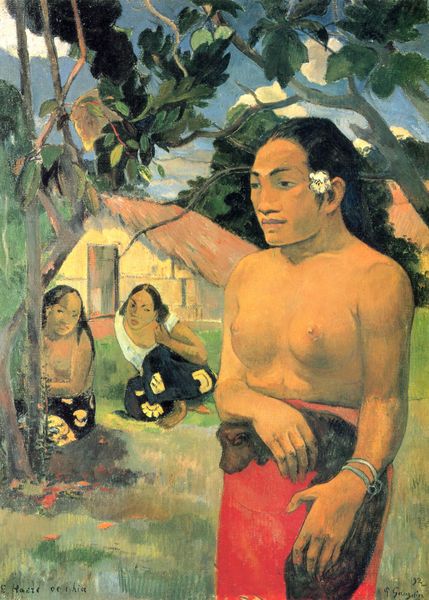
Titel: Wohin gehst du? (E haere oe i hia?)
Künstler: Paul Gauguin
Standort: Stuttgart
Institution: Staatsgalerie
Schlagwörter: akt, baum, berg, blau, blätter, hand, himmel, mann, meer, nackt, schatten, schurz, vogel, wasser, weiß, wolken, bäume, frauen, gelb, grün, landschaft, menschen, mädchen, ocker, sitzen, äste, blume, blumen, braun, brust, busen, frankreich, frau, haar, hintergrund, hüte, kleid, mund, männer, ohr, schwarz, stroh, tür, blick, blüte, blüten, dach, gras, haus, hund, rasen, rot, tier, tuch, weg, wiese, wolke, beige, expressionismus, muster, rock, hemd, arm, augen, bluse, gesicht, haarschmuck, halten, stehen, bild, hände, spiegel, ast, baumstamm, feld, nass, natur, stamm, zweige, busch, büsche, hütte, sonne, insel, auge, gewand, haare, sitzend, drei, pflanzen, augenbrauen, lippen, schultern, wald, arbeit, kinder, sack, affe, fell, hellblau, brüste, schrift, sommer, hosen, ernte, berge, hellgrün, hütten, palme, halbnackt, nackte, augenbraue, brustwarze, brustwarzen, erotik, oberkörper, exotik, exotisch, gauguin, paradies, neger, südsee, lamm, schlachten, strohdach, blumenmuster, bedeckt, zweig, nack, paul, tracht, armband, armreif, armreifen, expressiv, gaugin, urwald, reif, palmen, blumenschmuck, papagei, brau, schwar, buam, drei frauen, hasu, niedrig, ahus, lehmhütte, shirt, natr, clau, neoimpressionismus, satteldach, karibik, fauvismus, paul gauguin, dschungel, indianer, tahiti, ursprünglichkeit, indigen, archaisch, barbusig, ursprung, tropisch, tropen, eingeborene, bloss, haiti, ursprünglich, indianerin, thailand, brüse, polynesien, hawaii, burst, tahitit, taiti, bewohnerin von tahiti, einwohnerin, expressioninsmus, fidschi, gaguin, mischlinge, polynésie, tahitienne, sthehend